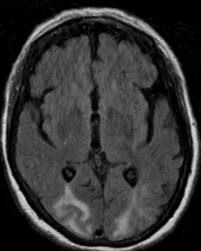
Label: notumor